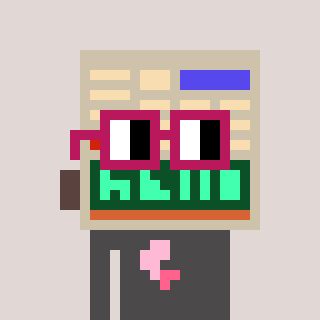
a pixel art character with square dark red glasses, a calculator-shaped head and a grayscale-colored body on a warm background